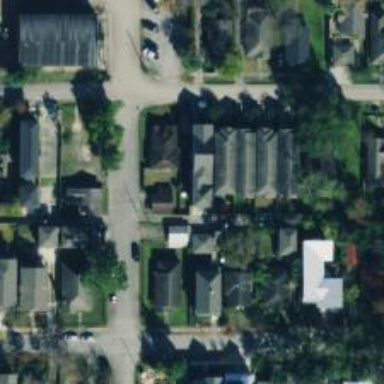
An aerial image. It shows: Alley classified as service road.